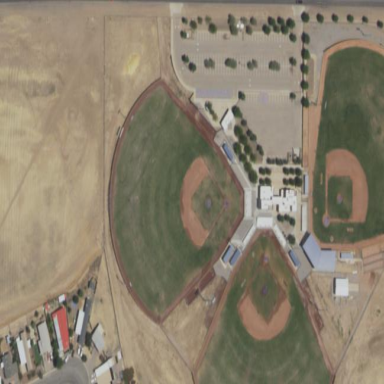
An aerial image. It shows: Baseball pitch for leisure and sports activities.